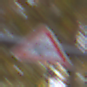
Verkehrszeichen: KurveRechts
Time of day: MorningAfternoon
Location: Outdoor (Suburban)
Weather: PartlyCloudy
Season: NotSpecified
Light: Natural